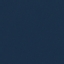
Label: SeaLake